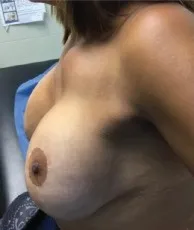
Fourth case. (a) Patient with fibromatosis of left breast at initial physical exam: tumour of left breast.
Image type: medical_photograph (other_medical_photograph)